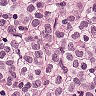
Metastatic tissue present: yes